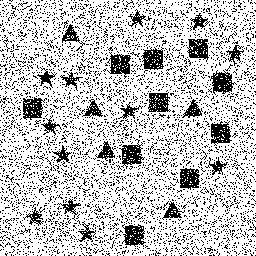
Squares: 10
Triangles: 5
Stars: 12
Total shapes: 27